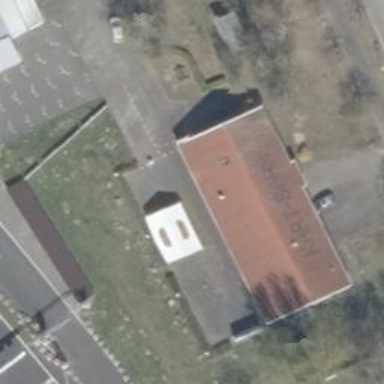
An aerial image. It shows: Restaurant.